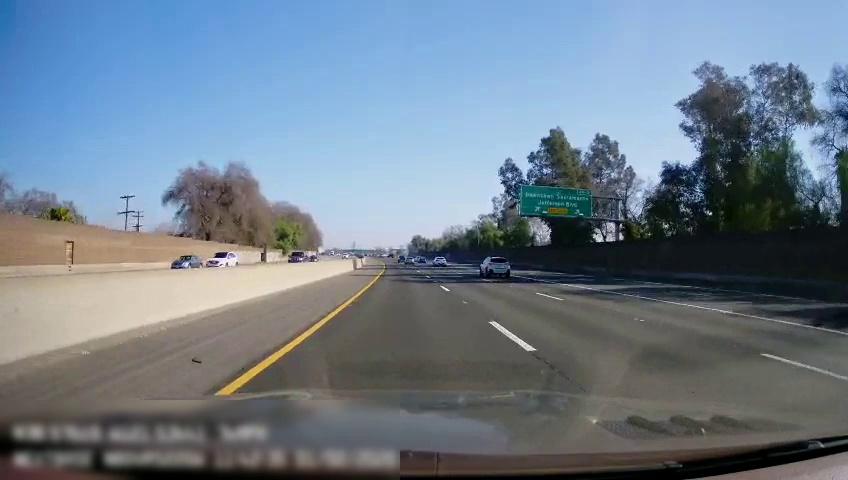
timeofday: Day
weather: Sunny
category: Vehicles | Car
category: Vehicles | SUV
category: Vehicles | Truck
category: Vehicles | Car
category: Drivable Space
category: Vehicles | Car
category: Vehicles | SUV
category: Lanes | Current Lane
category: Lanes | Current Lane
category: Lanes | Current Lane
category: Lanes | Alternate Lane
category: Traffic | Signs